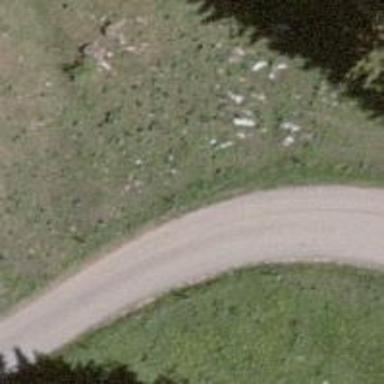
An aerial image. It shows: Unclassified road with paved surface.